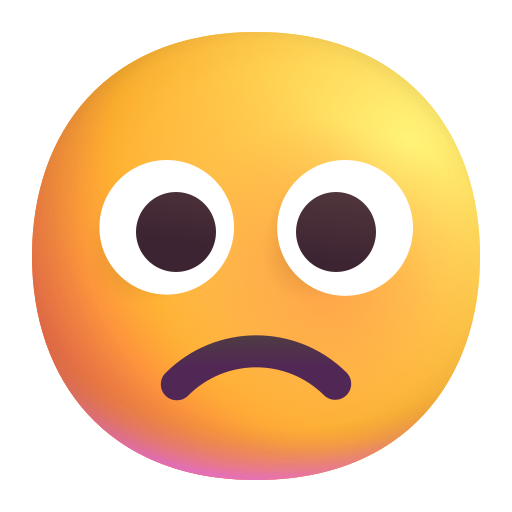
slightly frowning face color